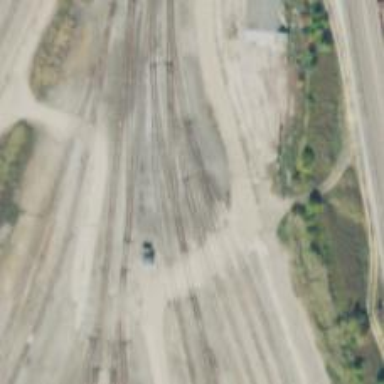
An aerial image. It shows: Abandoned railway yard.